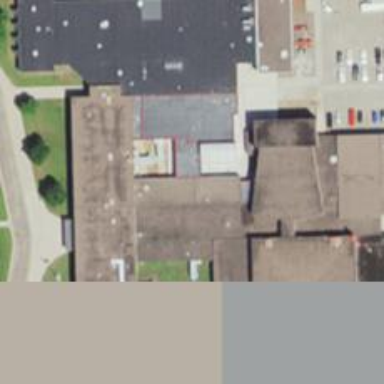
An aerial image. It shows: School.